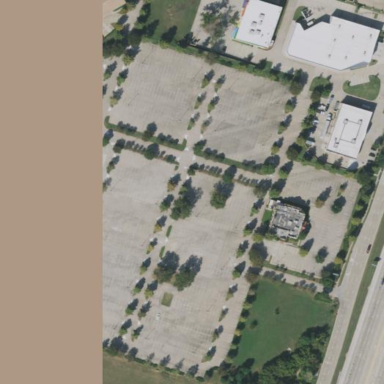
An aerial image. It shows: Retail area.